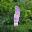
Label: 1